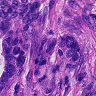
Metastatic tissue present: yes